Aerial crown-view tile of a tropical tree (Barro Colorado Island, Panama), acquired 20250317:
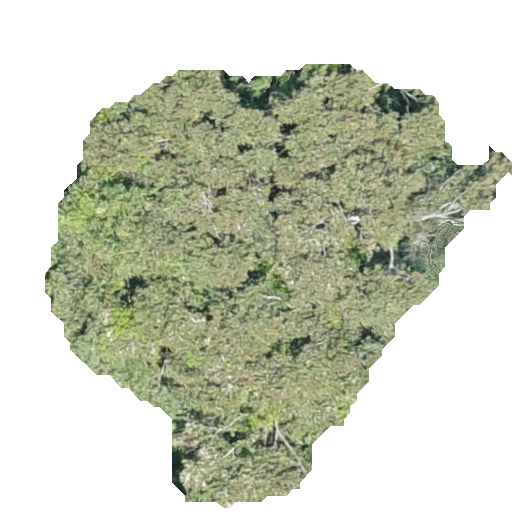
Species: Luehea seemannii
GBIF accepted scientific name: Luehea seemannii
Crown area: 191.622 m²